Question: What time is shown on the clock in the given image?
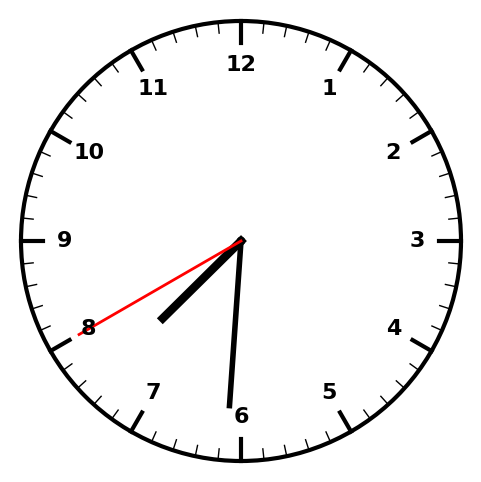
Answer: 07:30:40